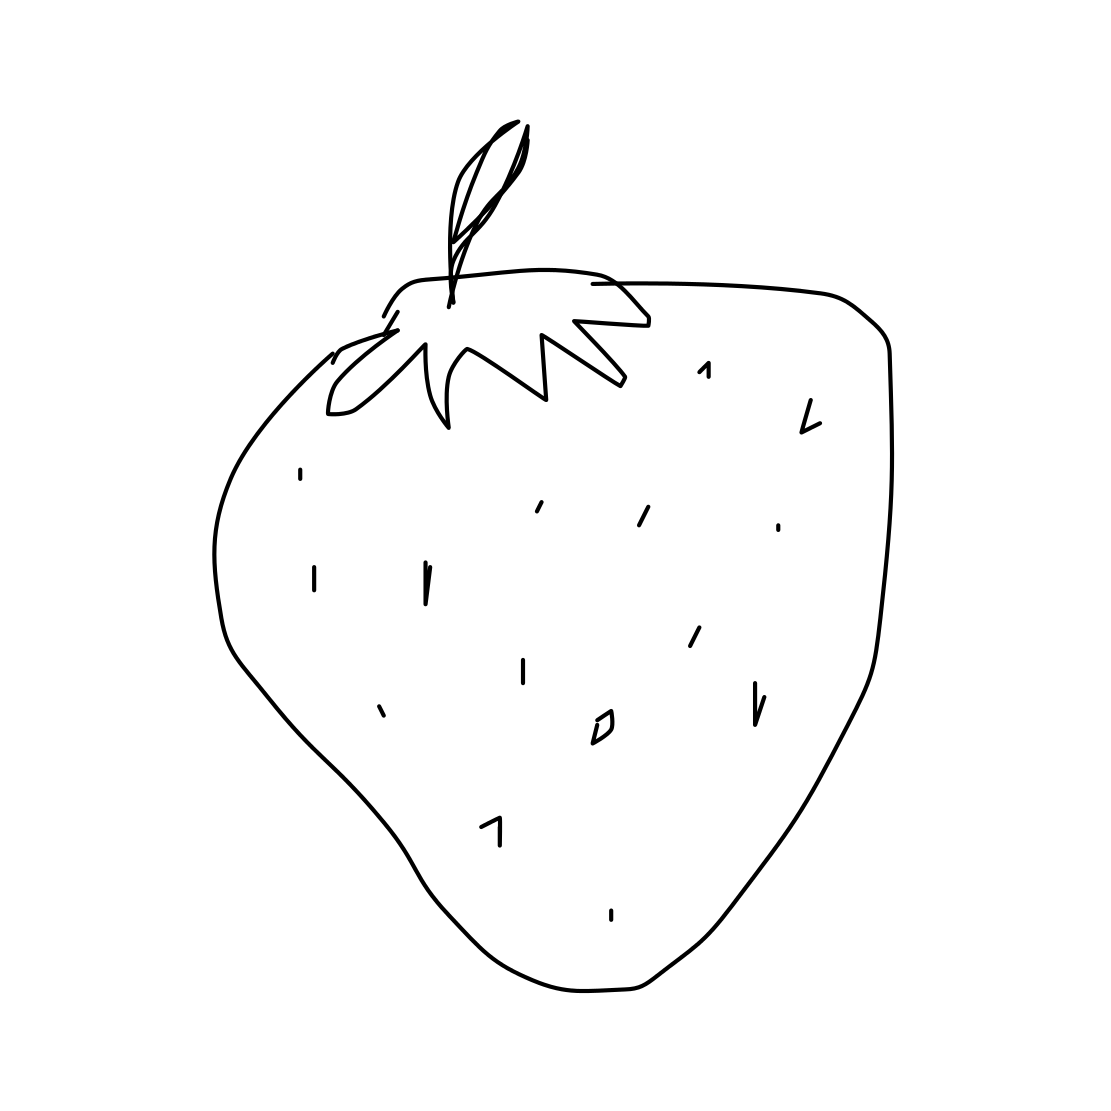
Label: strawberry